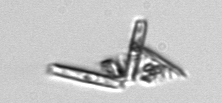
Label: Thalassionema